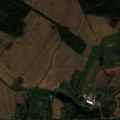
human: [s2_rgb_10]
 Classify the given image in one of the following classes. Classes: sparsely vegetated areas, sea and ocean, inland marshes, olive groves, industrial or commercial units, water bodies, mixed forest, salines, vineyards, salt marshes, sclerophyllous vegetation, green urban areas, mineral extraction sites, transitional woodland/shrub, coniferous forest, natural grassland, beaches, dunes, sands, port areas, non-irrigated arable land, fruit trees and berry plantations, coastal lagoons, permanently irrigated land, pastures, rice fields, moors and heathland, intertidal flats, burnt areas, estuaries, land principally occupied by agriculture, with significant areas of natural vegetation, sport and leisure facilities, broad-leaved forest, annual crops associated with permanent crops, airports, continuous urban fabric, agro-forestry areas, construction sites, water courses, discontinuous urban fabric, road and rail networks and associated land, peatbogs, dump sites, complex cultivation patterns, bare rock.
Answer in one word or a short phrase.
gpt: discontinuous urban fabric, non-irrigated arable land, complex cultivation patterns, broad-leaved forest, transitional woodland/shrub